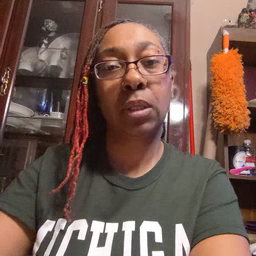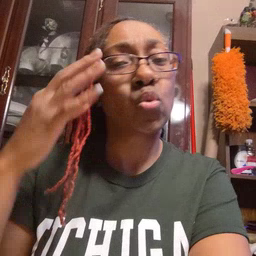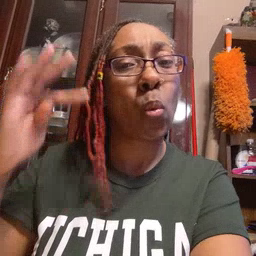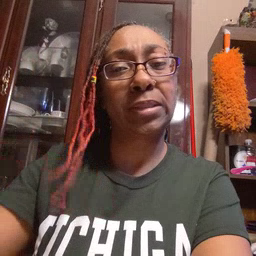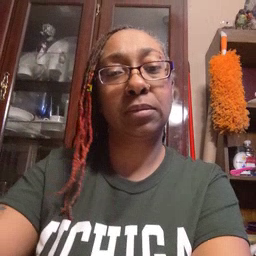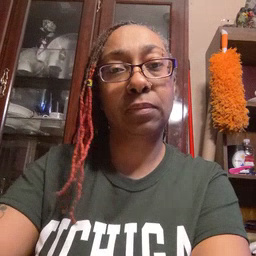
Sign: noisy